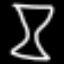
Label: hourglass